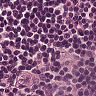
Metastatic tissue present: no